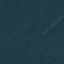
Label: Forest